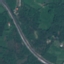
Land use / land cover: Highway